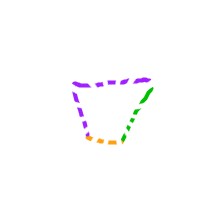
Shape: trapezoid